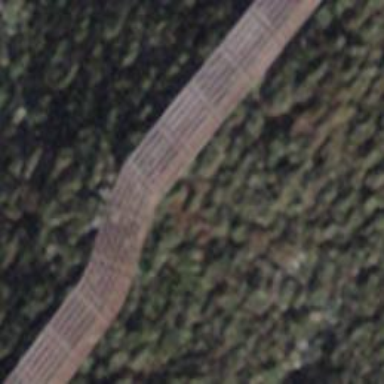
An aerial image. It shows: Snow fence that is man-made.